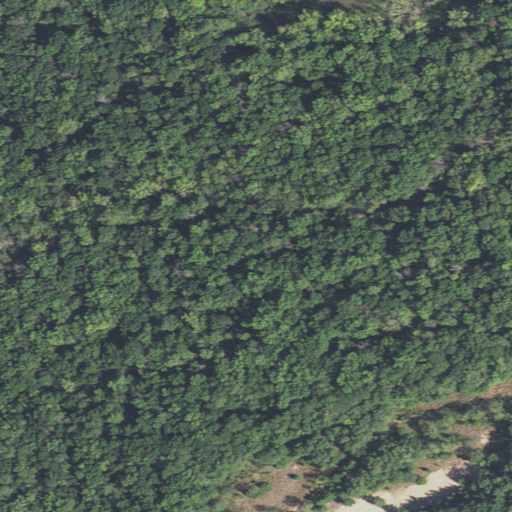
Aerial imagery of island in Wisconsin named Coumbe Island containing herbaceous wetlands and woody wetlands